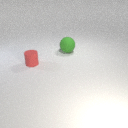
large green rubber sphere to the right of small red rubber cylinder